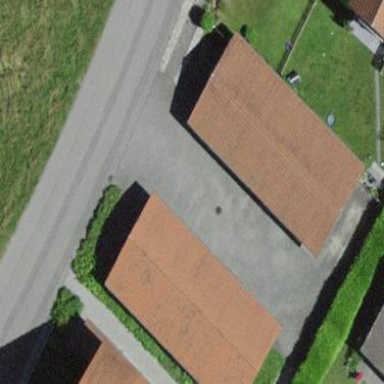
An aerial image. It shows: View of roof of building.